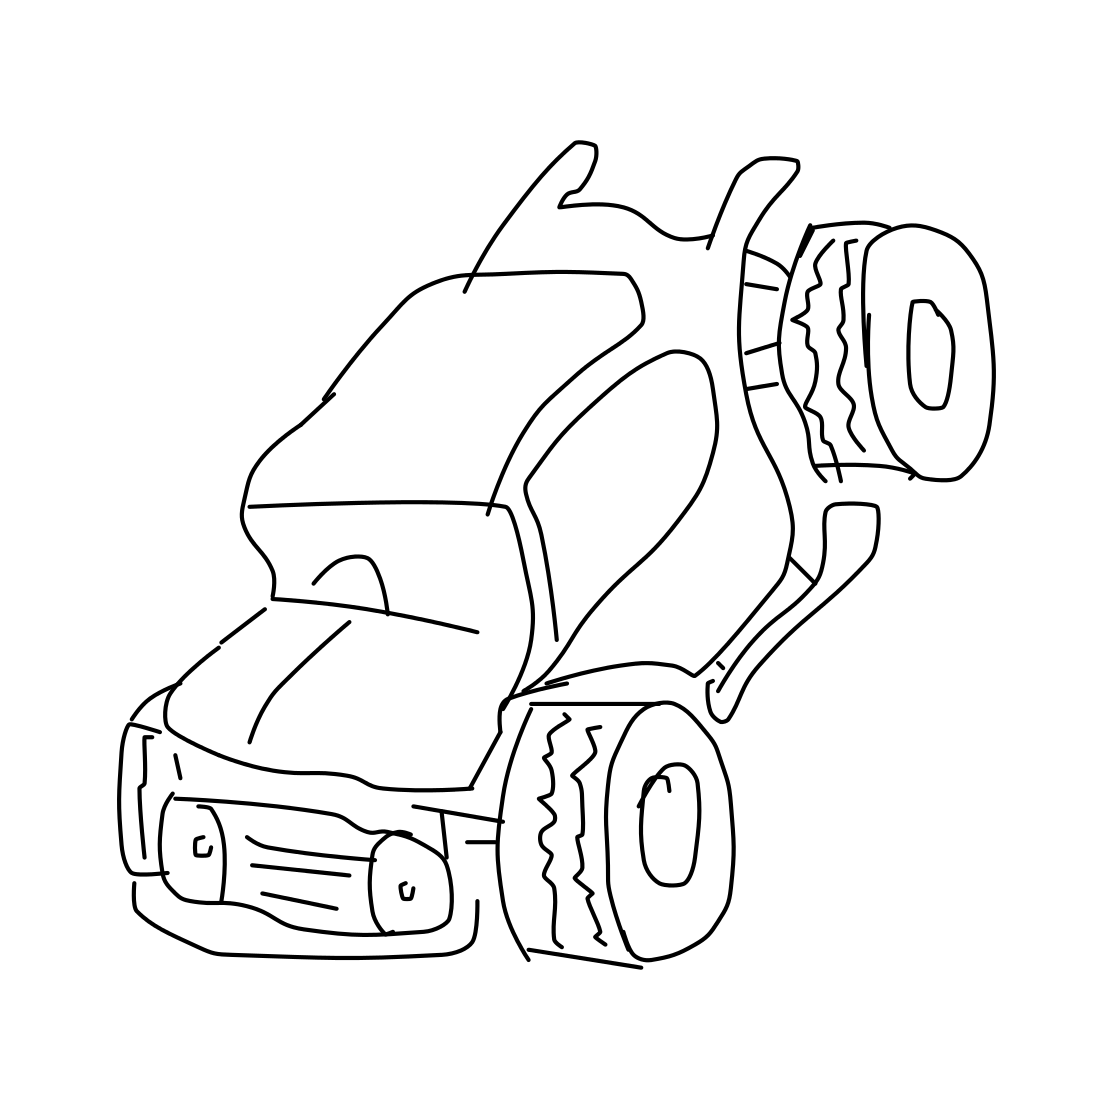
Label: truck